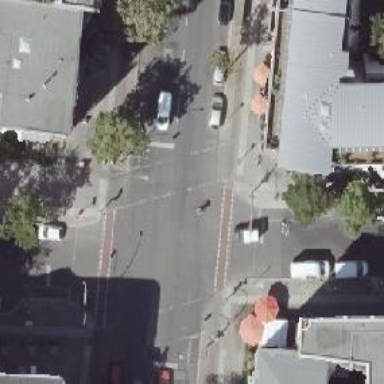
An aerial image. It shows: Asphalt cycleway with crossing.